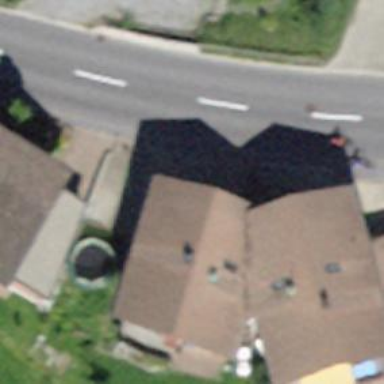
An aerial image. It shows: Terrace building.